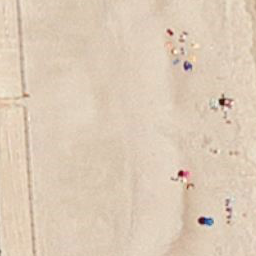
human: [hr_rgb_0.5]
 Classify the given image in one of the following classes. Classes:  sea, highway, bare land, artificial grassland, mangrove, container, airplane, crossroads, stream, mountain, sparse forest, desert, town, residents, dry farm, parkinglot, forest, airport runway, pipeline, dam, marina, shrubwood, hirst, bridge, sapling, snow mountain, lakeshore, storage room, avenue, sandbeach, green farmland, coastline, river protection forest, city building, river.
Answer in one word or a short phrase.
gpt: sandbeach